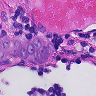
Metastatic tissue present: yes